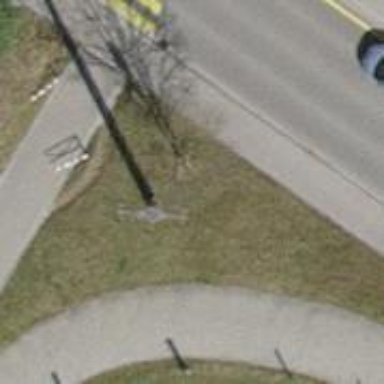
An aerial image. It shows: Concrete power pole with straight line management system.